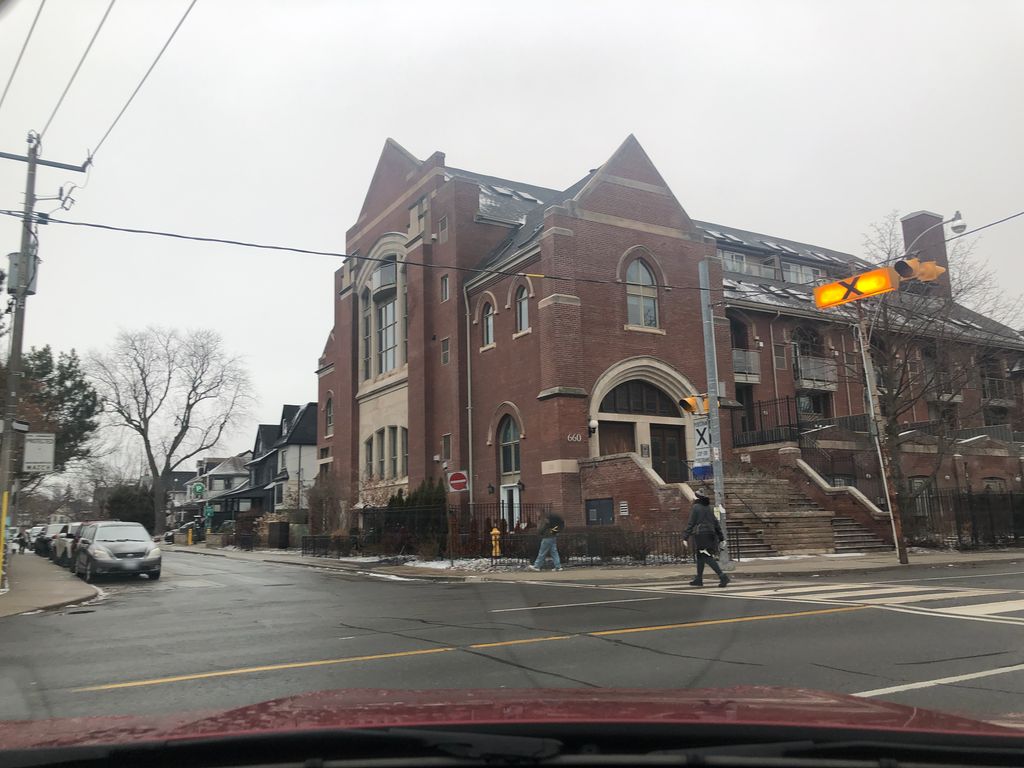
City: toronto